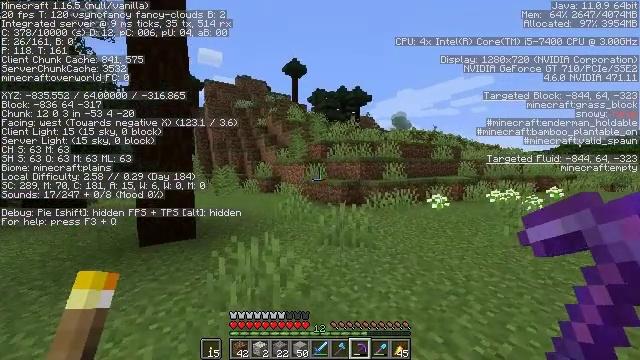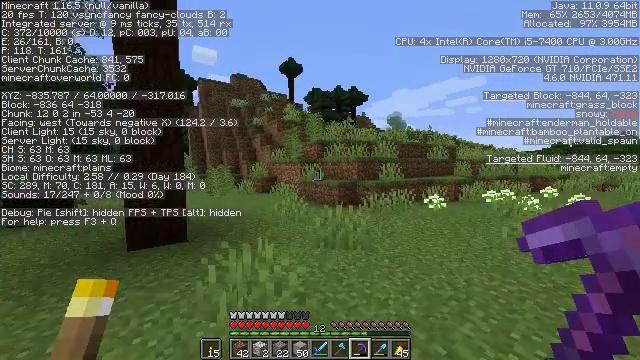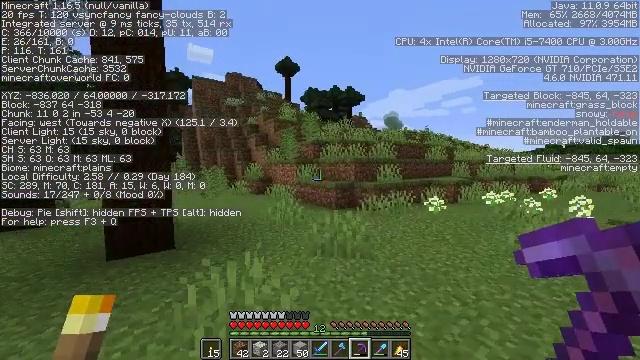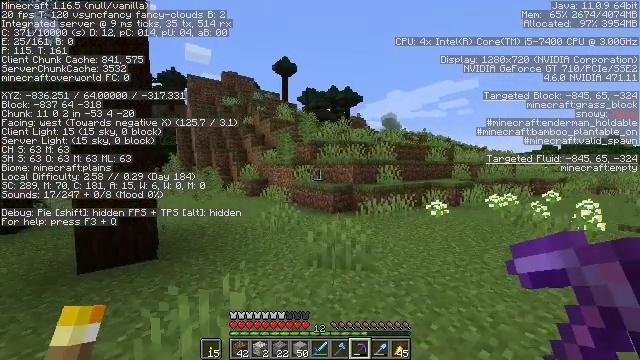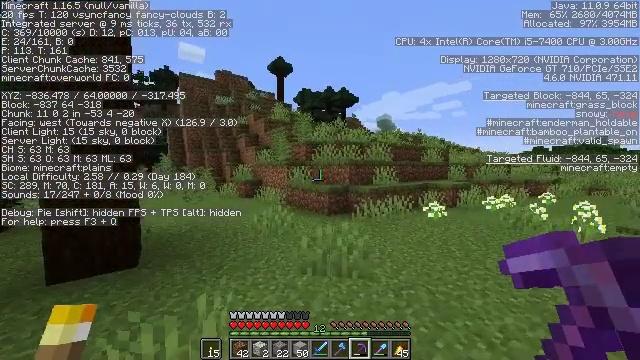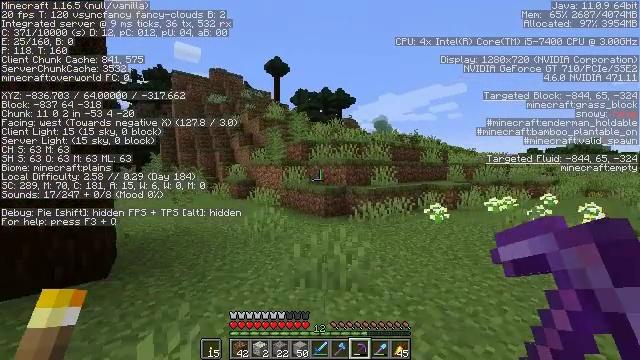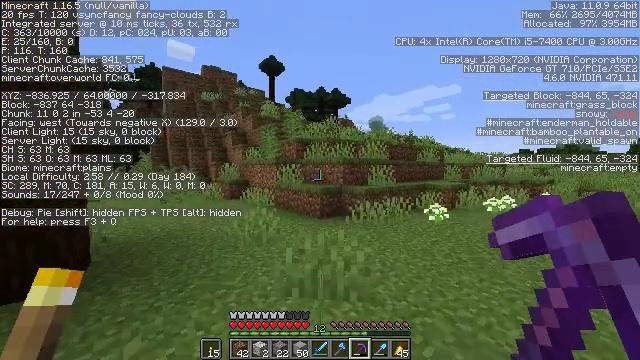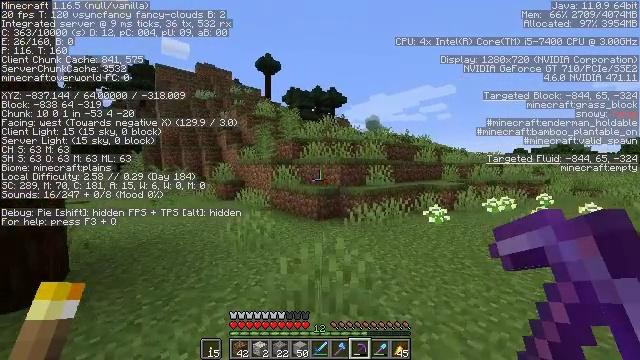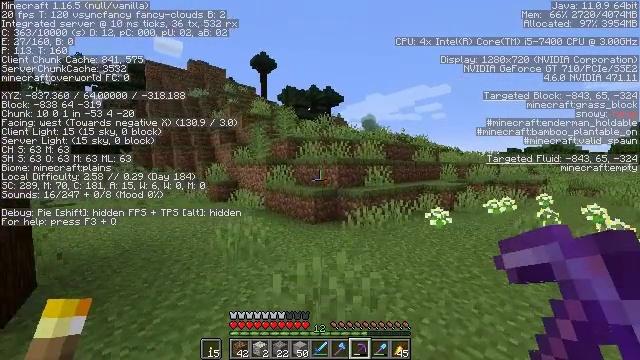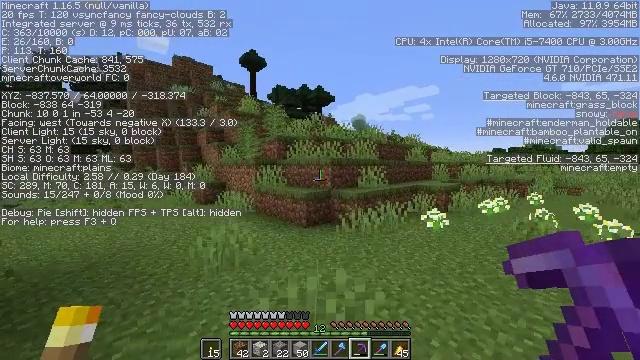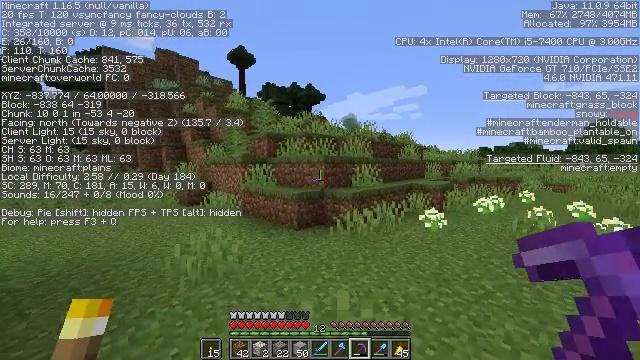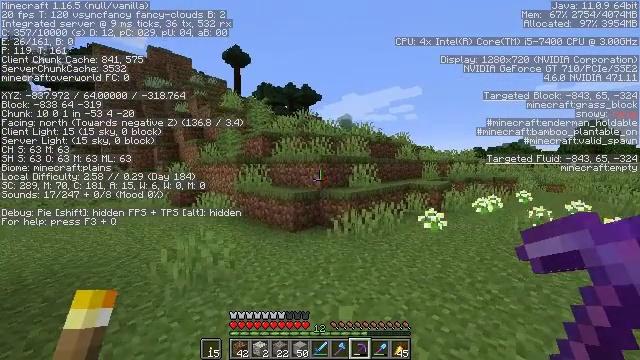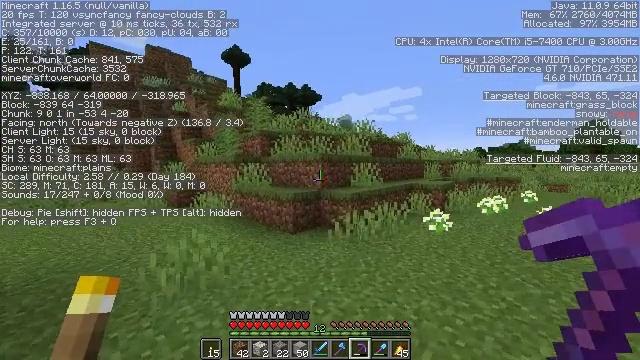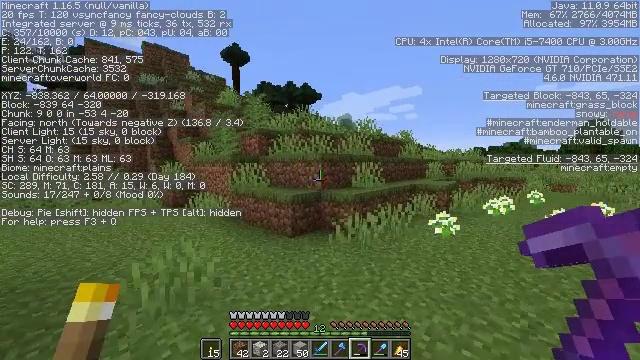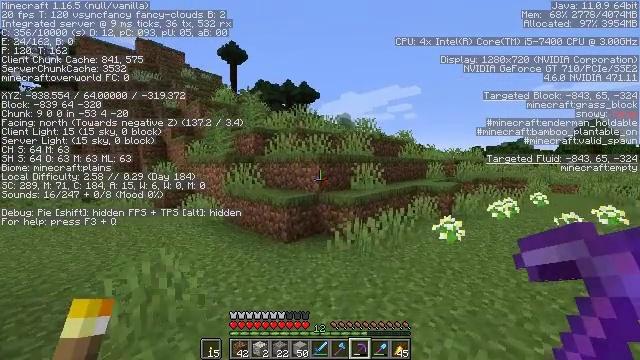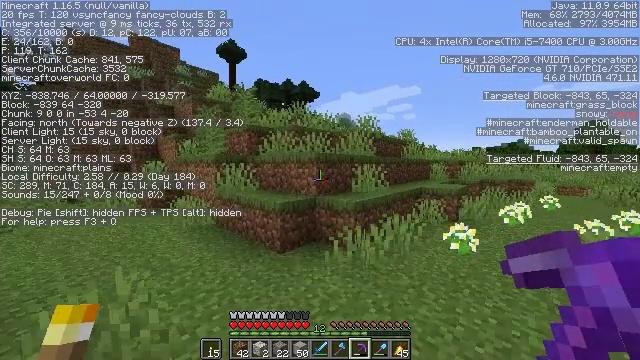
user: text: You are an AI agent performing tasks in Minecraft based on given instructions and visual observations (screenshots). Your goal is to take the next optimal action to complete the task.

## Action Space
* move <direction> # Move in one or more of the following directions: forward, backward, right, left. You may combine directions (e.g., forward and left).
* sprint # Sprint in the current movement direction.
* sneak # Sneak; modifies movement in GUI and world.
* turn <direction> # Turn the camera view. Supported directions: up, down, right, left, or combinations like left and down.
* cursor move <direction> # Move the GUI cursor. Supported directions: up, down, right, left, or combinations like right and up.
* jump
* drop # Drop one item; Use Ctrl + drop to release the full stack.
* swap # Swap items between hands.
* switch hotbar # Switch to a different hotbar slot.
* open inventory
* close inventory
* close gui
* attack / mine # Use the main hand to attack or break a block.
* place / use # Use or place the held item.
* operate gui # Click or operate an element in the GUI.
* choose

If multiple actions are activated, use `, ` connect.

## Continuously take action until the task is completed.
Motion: motion action
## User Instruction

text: Harvest grass block to clear the area.
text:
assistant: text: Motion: move forward, turn right
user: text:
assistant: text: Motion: move forward, sprint
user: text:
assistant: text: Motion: move forward, sprint
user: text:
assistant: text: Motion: move forward, sprint, turn right
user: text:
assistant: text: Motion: move forward, sprint
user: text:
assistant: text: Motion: move forward, sprint, turn right
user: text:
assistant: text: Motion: move forward
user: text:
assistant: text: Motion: move forward, turn right
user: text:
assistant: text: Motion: move forward, turn right
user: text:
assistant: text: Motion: move forward, sprint, turn right
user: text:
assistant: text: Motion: move forward, sprint, turn right
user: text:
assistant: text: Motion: move forward, sprint
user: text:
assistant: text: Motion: move forward, sprint
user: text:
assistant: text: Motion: move forward, sprint
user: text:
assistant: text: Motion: move forward, sprint
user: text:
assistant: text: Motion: move forward
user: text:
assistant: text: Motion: move forward
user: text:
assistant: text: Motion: move forward
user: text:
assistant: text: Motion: move forward
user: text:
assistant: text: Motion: move forward
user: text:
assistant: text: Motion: move forward
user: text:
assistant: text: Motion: move forward
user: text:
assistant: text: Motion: move forward, jump
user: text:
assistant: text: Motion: move forward, jump
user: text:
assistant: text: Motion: move forward, jump
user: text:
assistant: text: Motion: move forward, jump
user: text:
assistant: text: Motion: move forward, jump
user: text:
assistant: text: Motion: move forward, jump
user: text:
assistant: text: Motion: move forward, jump
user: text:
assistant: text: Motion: move forward, jump